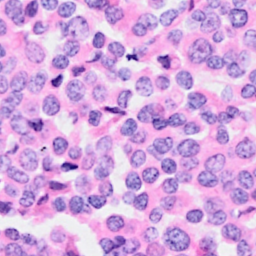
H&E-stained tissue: Breast